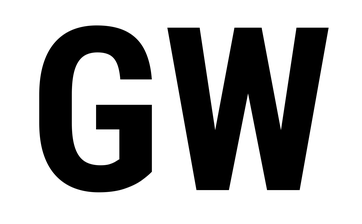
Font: Roboto_Condensed_Bold